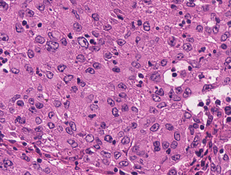
Tumor epithelial tissue: yes
Tumor-associated stroma tissue: yes
Normal tissue: no